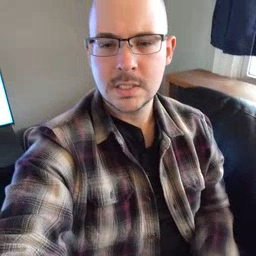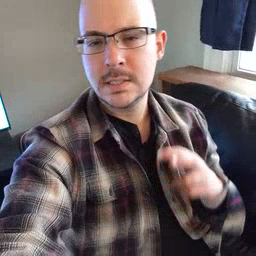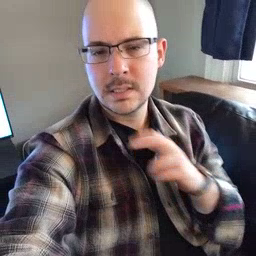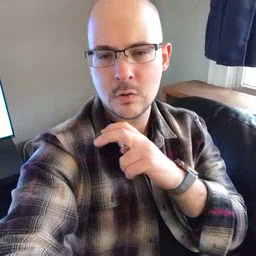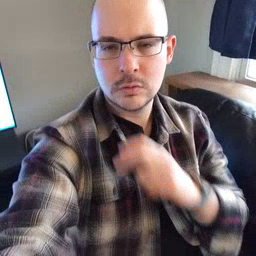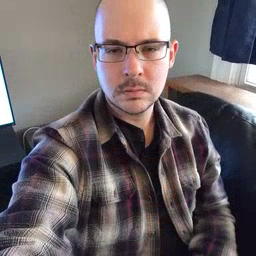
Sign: stairs